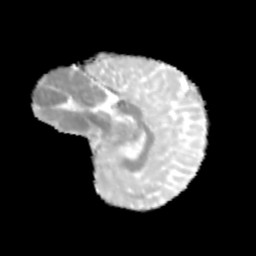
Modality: MD
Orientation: sagittal
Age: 9
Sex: male
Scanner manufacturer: siemens
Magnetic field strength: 3 T
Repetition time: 3.8 s
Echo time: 0.07 s